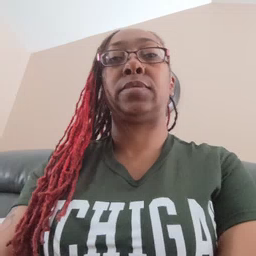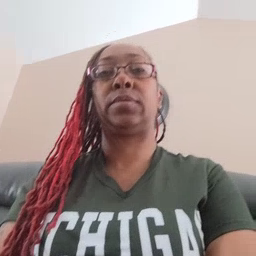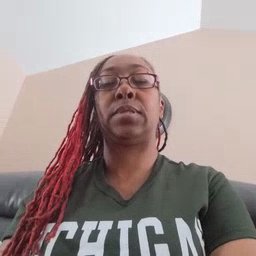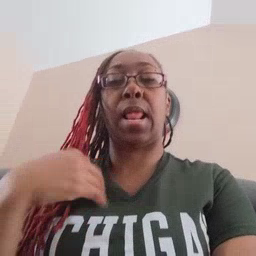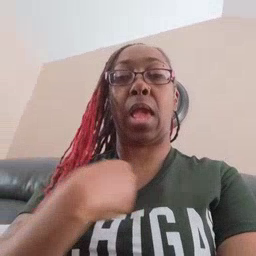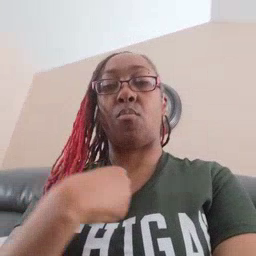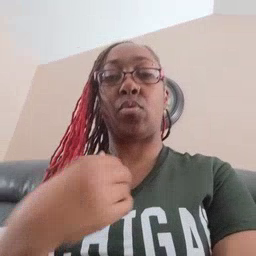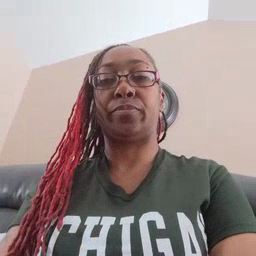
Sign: animal